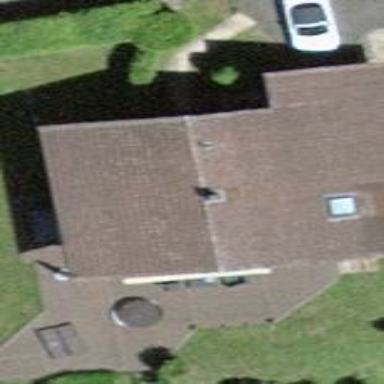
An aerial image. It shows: Simple and straightforward house.